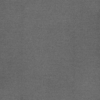
Label: dusty